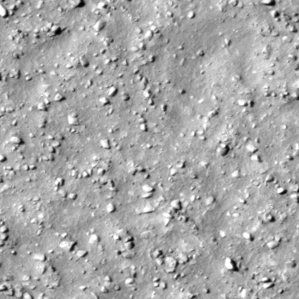
Label: non_frost